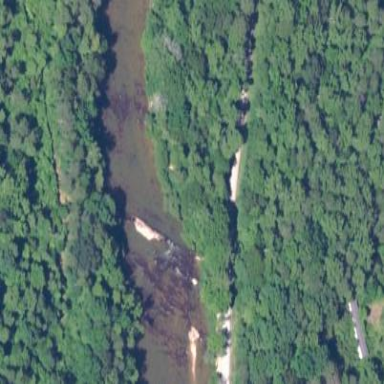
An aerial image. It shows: Scene featuring rapids in waterway.